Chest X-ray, PA view. Patient: 67 years old, sex M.
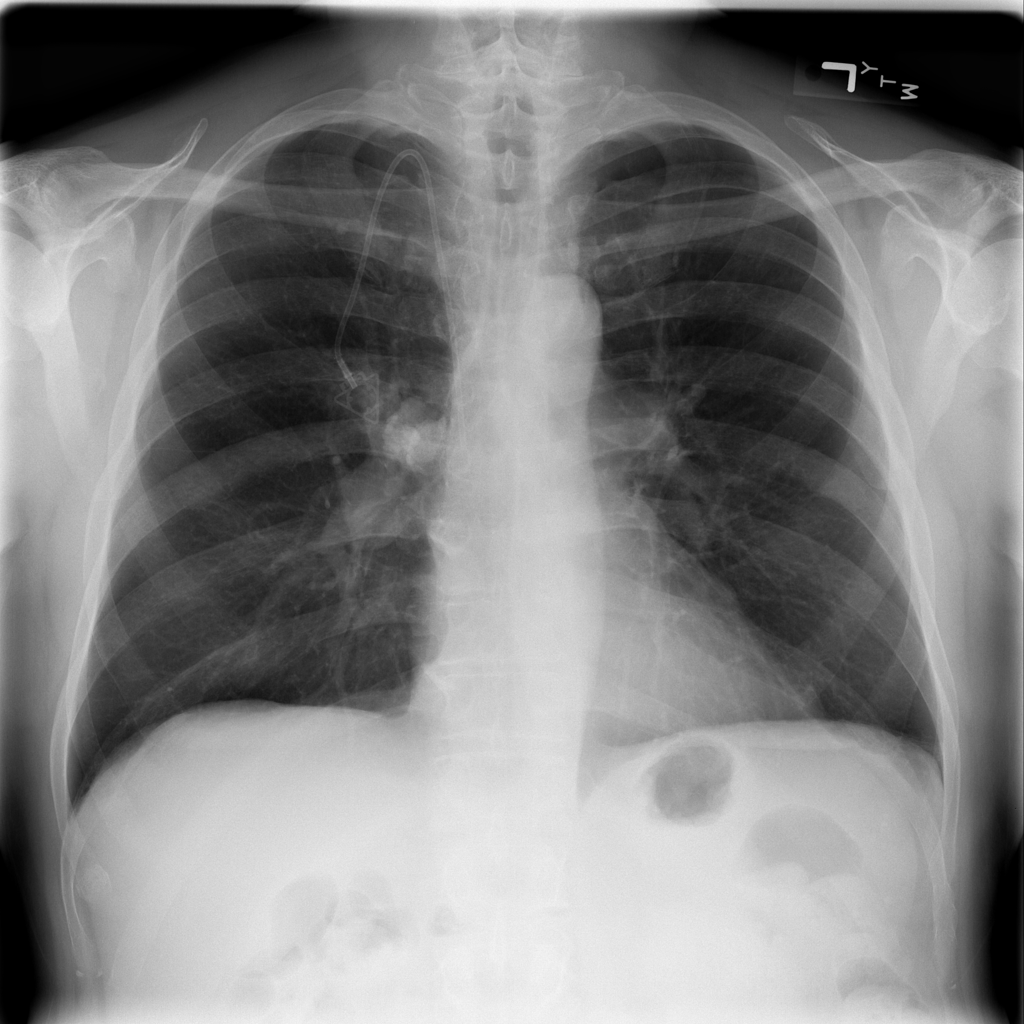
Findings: No Finding